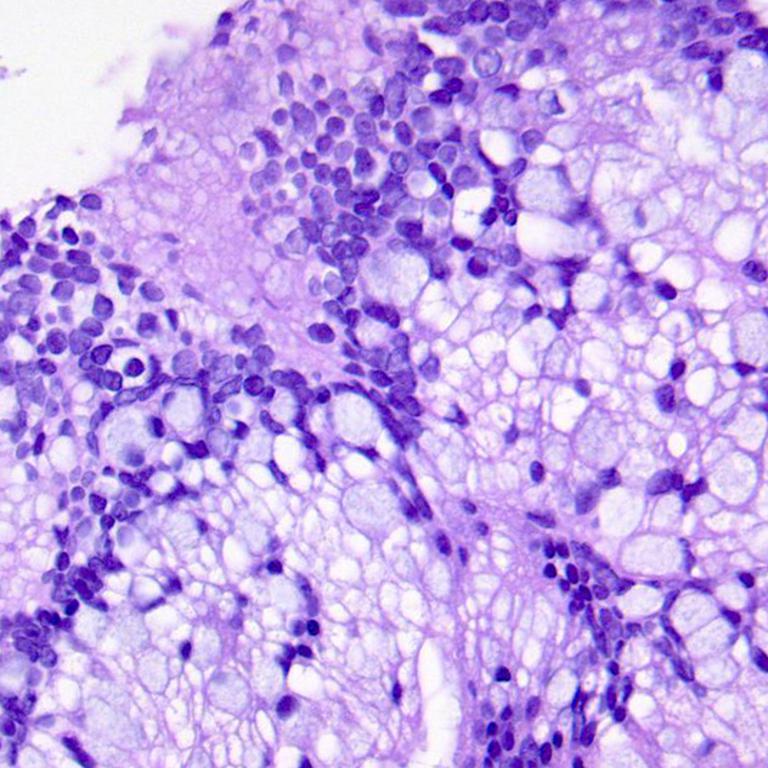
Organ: colon
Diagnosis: adenocarcinomas